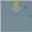
Piece: xx